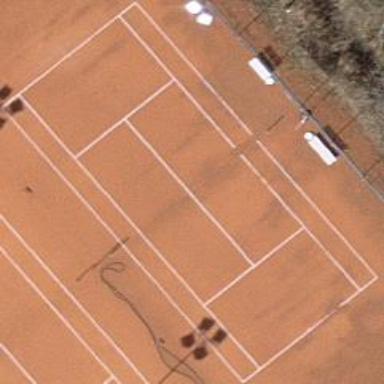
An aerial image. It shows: Clay tennis court in leisure land pitch.